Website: crate-barrel
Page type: gifting
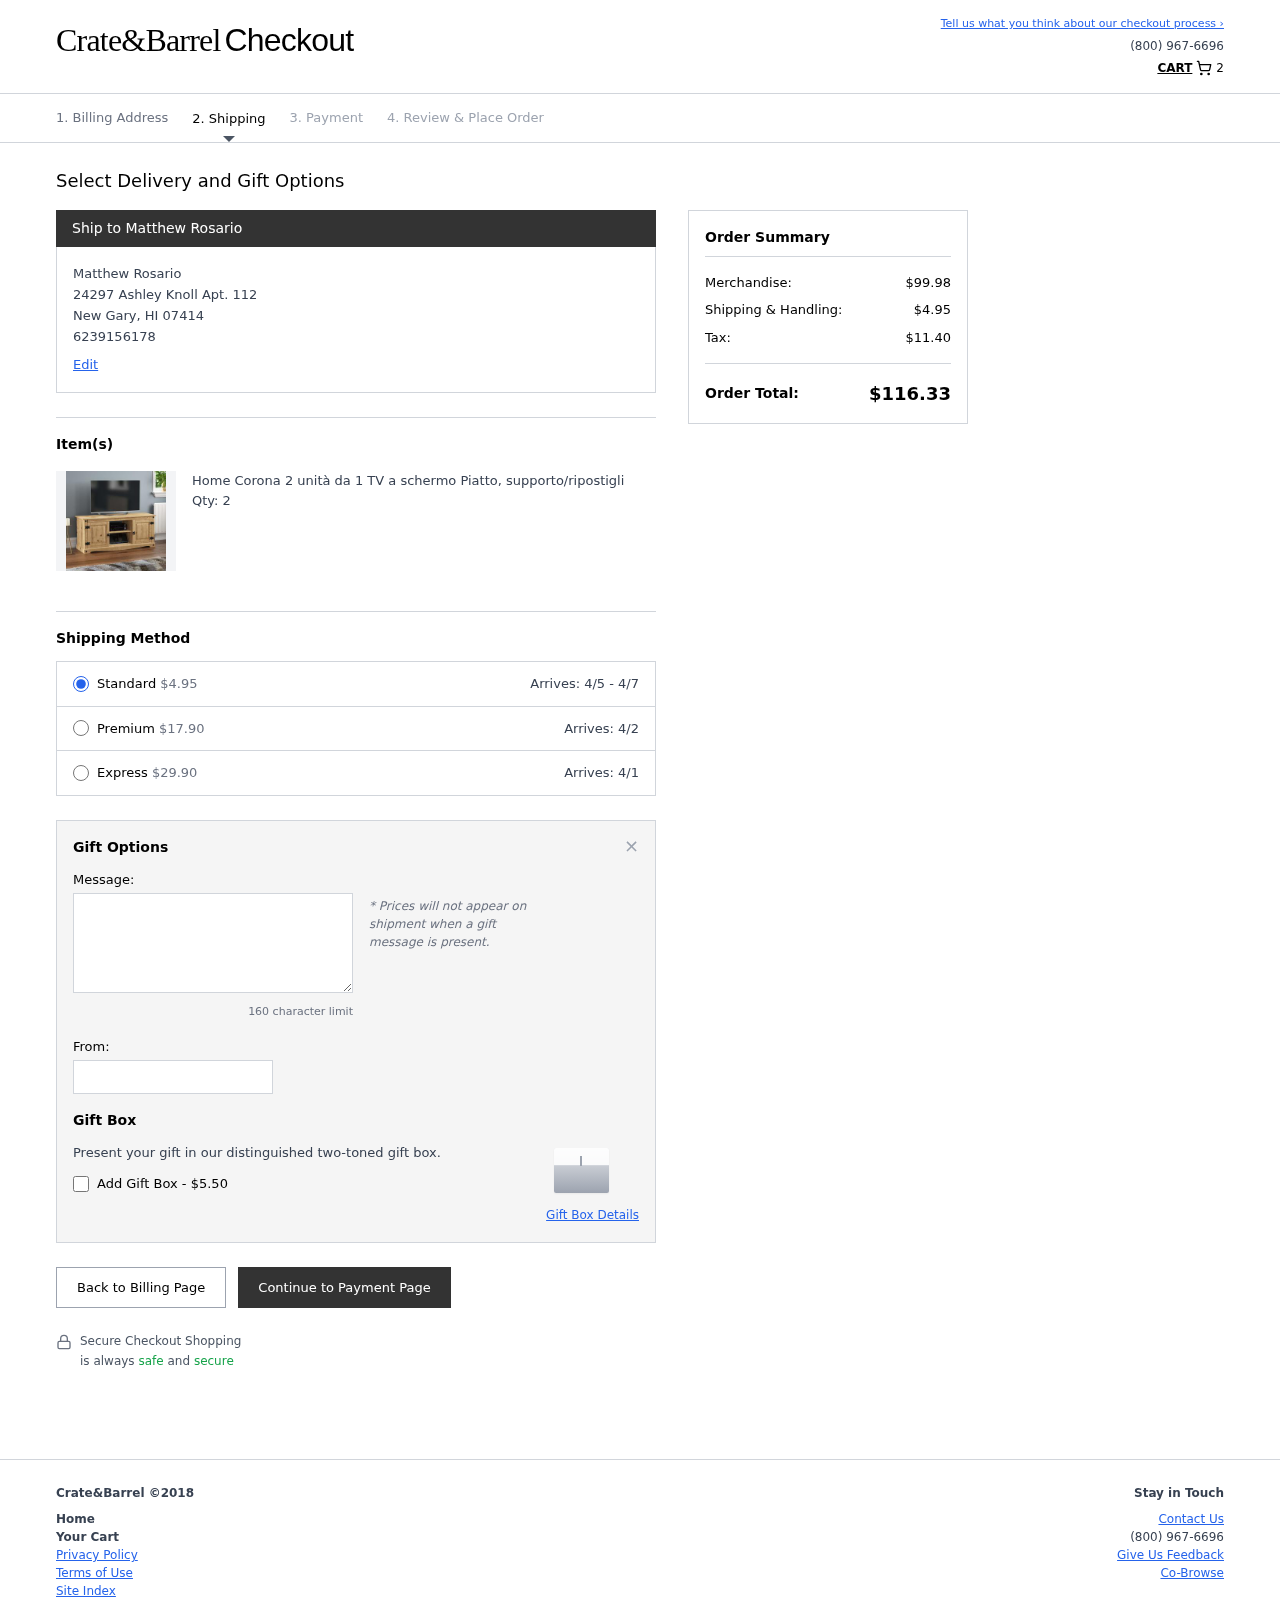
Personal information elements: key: PII_CITY
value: New Gary
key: PII_FULLNAME
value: Matthew Rosario
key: PII_GIFT_FIRSTNAME
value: Sean
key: PII_GIFT_MESSAGE
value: Hey Sean, I thought it was time to elevate your living space a bit! I know you've been wanting a way to showcase that awesome TV of yours, so here’s something to help you out. Enjoy!
Matthew
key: PII_PHONE
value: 6239156178
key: PII_POSTCODE
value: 07414
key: PII_STATE_ABBR
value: HI
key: PII_STREET
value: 24297 Ashley Knoll Apt. 112
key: PII_FULLNAME2
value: Matthew Rosario
Product elements: key: PRODUCT1_NAME
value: Home Corona 2 unità da 1 TV a schermo Piatto, supporto/ripostigli
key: PRODUCT1_QUANTITY
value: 2
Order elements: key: ORDER_NUM_ITEMS
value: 2
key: ORDER_SHIPPING_COST
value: $4.95
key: ORDER_DELIVERY_DATE_RANGE
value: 4/5 - 4/7
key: ORDER_PREMIUM_SHIPPING
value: $17.90
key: ORDER_PREMIUM_DATE
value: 4/2
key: ORDER_EXPRESS_SHIPPING
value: $29.90
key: ORDER_EXPRESS_DATE
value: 4/1
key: ORDER_SUBTOTAL
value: $99.98
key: ORDER_TAX
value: $11.40
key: ORDER_TOTAL
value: $116.33